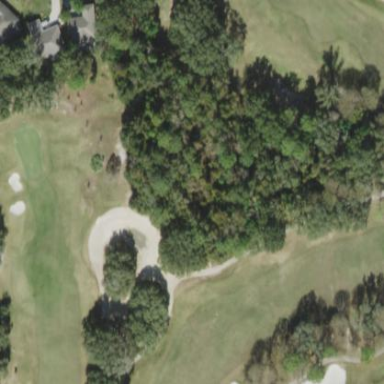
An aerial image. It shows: Golf bunker filled with natural sand.